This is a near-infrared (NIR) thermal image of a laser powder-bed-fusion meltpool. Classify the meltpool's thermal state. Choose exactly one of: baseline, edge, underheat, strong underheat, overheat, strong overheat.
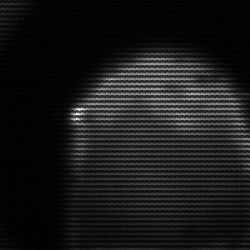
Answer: edge